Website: bh-photo
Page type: account-selection
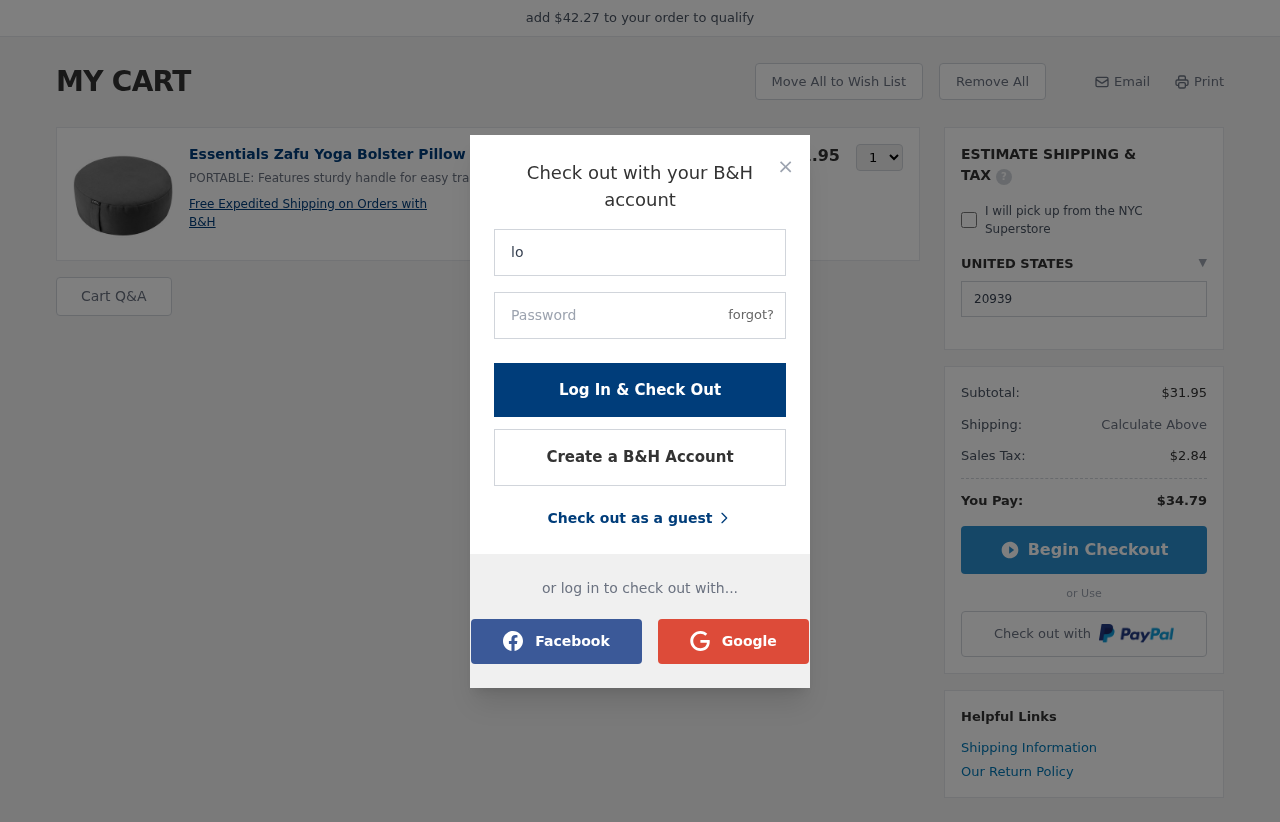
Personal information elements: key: PII_COUNTRY
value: UNITED STATES
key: PII_LOGIN_USERNAME
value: louis4407
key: PII_POSTCODE
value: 20939
Product elements: key: PRODUCT1_DESC
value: PORTABLE: Features sturdy handle for easy transport
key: PRODUCT1_NAME
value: Essentials Zafu Yoga Bolster Pillow (Grey)
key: PRODUCT1_PRICE
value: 31.95
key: PRODUCT1_QUANTITY
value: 1
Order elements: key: ORDER_SUBTOTAL
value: $31.95
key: ORDER_TAX
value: $2.84
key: ORDER_TOTAL
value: $34.79
Other elements: key: AMOUNT_TO_QUALIFY
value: $42.27